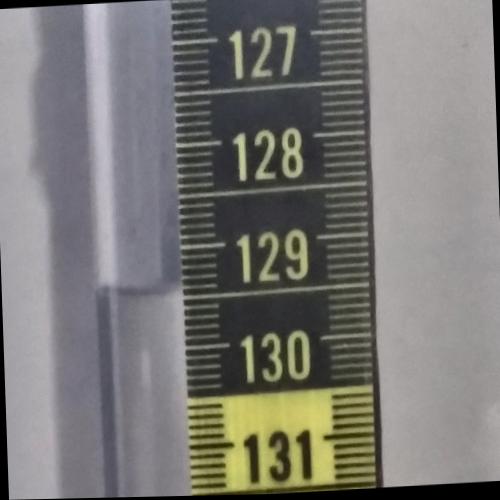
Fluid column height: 129.4 cm